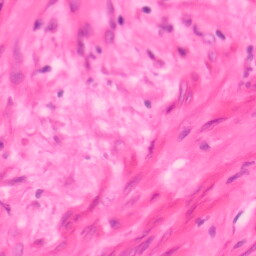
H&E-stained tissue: Colon